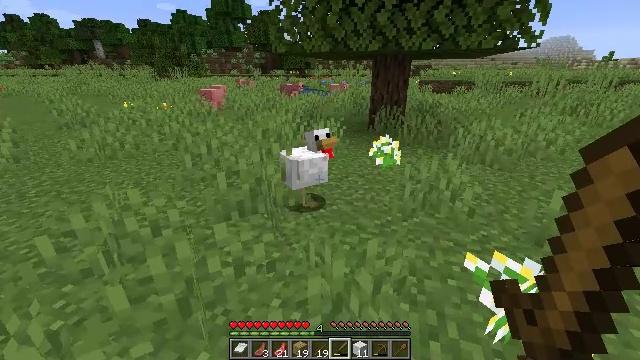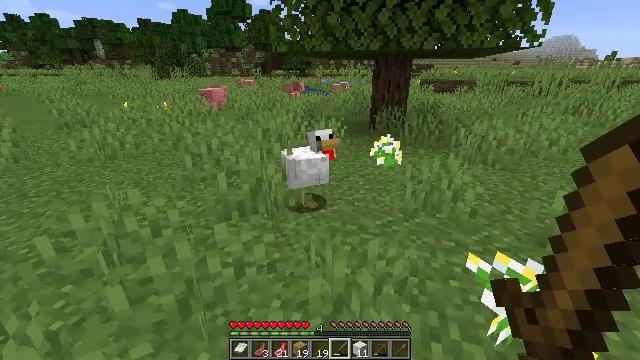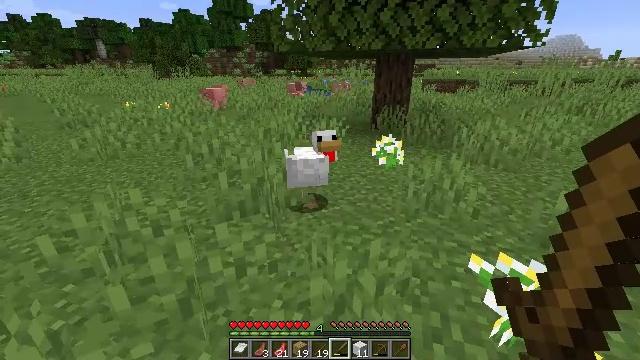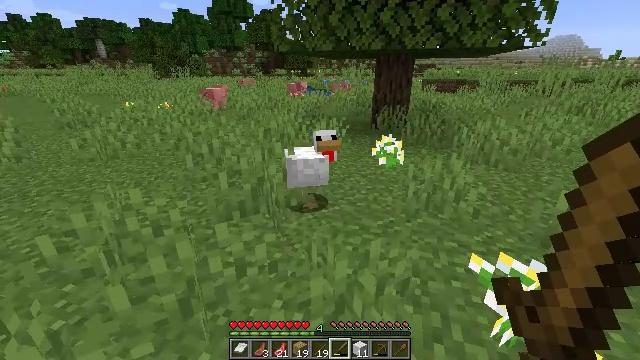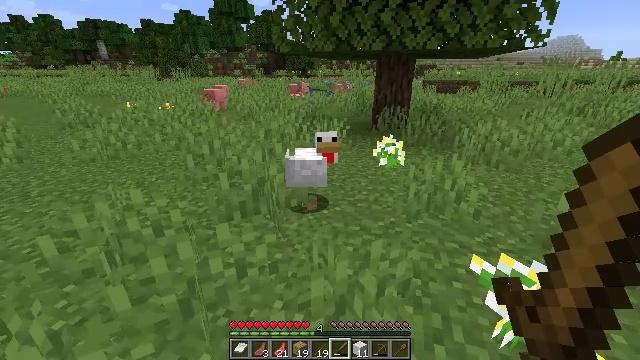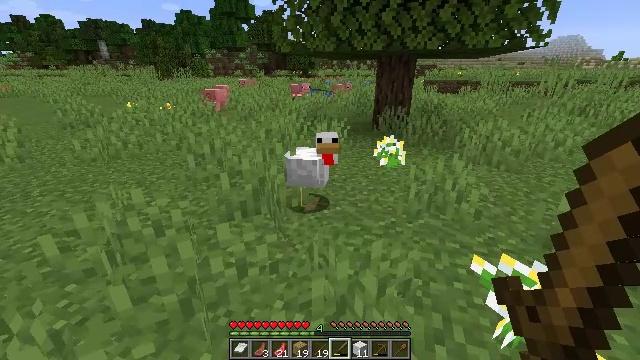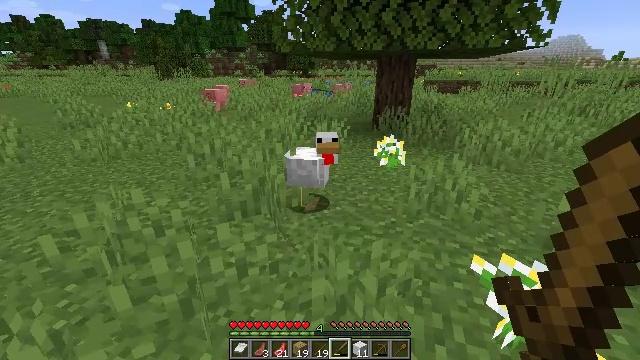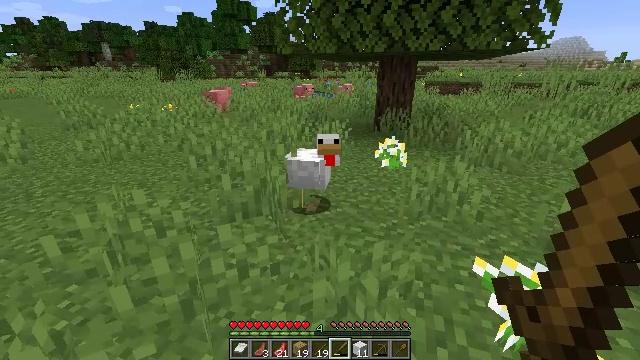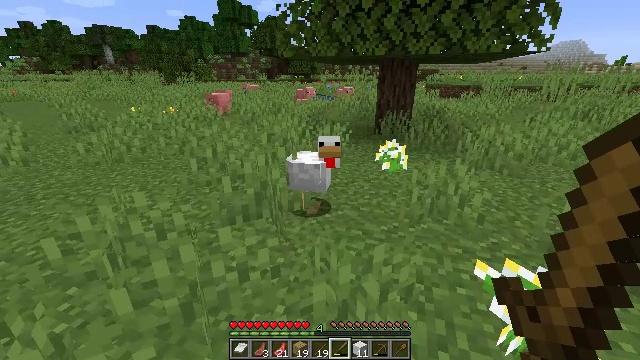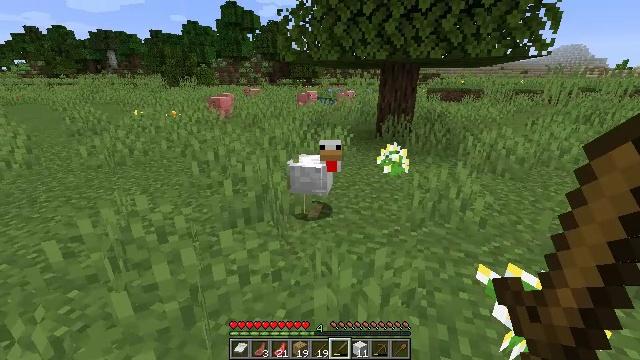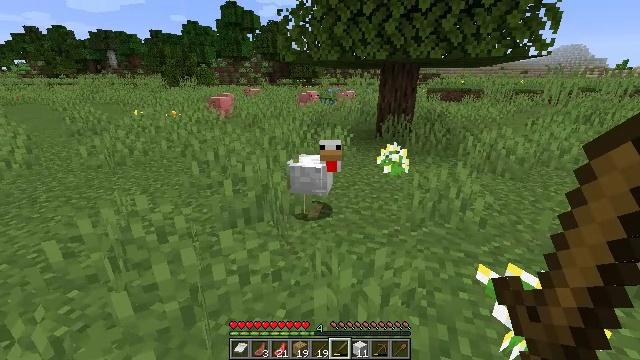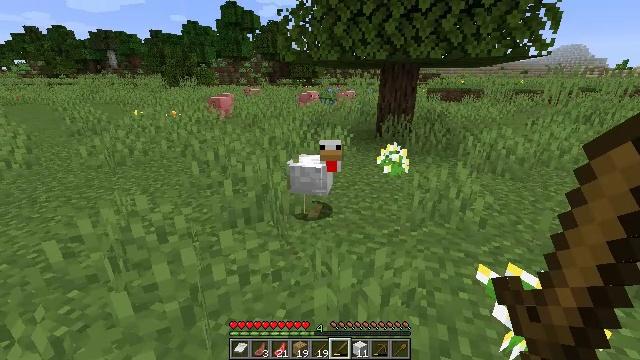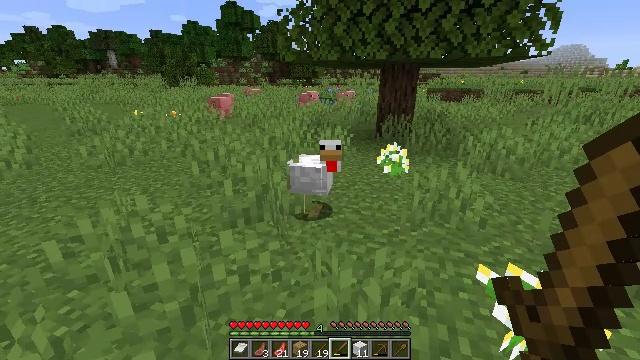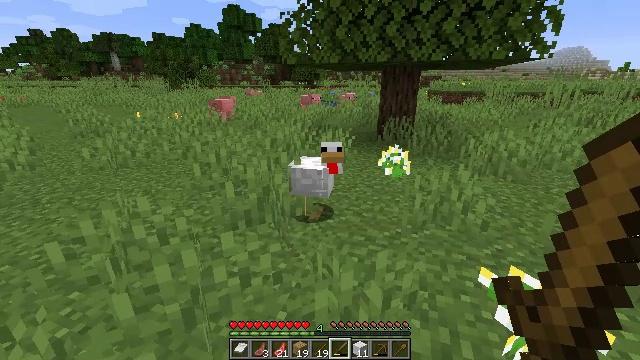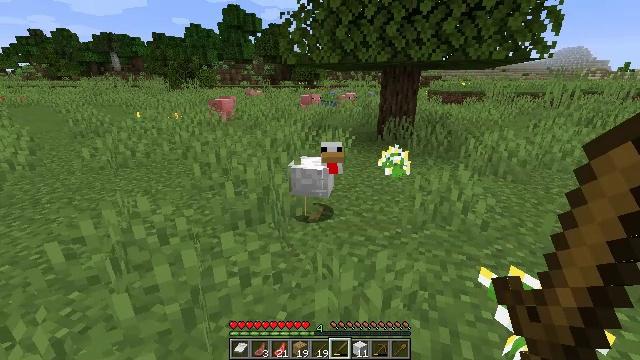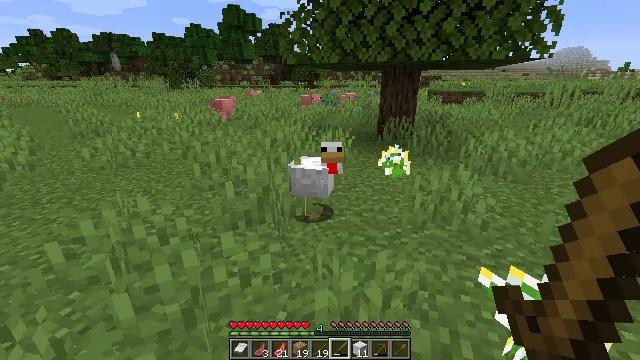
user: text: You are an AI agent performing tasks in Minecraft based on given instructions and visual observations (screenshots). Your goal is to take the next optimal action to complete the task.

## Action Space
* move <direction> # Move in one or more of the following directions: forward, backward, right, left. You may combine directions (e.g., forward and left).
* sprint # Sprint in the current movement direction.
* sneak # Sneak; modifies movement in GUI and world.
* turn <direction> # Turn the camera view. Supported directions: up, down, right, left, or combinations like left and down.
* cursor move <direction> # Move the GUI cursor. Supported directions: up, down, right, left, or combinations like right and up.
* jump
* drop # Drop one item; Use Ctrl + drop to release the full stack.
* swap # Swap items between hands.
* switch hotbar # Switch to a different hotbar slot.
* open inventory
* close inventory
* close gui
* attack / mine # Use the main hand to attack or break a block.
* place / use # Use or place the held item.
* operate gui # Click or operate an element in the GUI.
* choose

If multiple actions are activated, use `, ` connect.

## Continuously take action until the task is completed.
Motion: motion action
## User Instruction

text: Hunt a chicken.
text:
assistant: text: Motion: sprint
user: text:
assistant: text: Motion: sprint
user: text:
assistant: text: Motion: sprint
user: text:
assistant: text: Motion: sprint
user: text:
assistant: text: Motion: sprint
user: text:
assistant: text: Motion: sprint
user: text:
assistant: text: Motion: sprint
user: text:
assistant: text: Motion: sprint
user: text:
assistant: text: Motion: sprint
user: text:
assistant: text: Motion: sprint
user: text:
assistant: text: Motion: sprint
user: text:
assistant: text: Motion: sprint
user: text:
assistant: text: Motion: sprint
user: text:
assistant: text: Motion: sprint
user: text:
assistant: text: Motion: sprint, attack / mine
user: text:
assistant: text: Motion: sprint, attack / mine
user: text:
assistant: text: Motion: sprint, attack / mine
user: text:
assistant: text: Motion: sprint
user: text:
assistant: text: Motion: sprint
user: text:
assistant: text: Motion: sprint
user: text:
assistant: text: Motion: sprint
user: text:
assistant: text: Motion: sprint
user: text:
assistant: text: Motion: sprint
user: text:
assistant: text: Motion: sprint
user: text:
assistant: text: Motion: sprint
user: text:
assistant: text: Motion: sprint
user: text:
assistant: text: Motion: sprint
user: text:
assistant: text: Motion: sprint
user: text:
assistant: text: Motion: sprint
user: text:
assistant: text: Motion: sprint